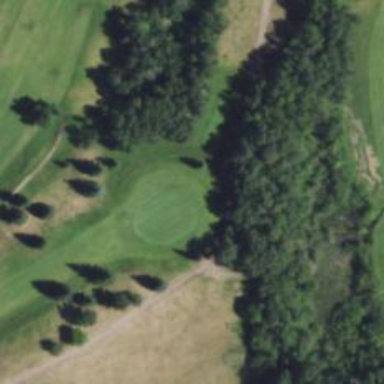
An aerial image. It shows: View of golf hole.